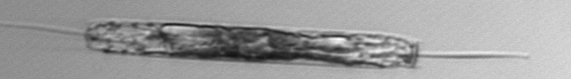
Label: Ditylum_brightwellii